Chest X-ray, PA view. Patient: 33 years old, sex M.
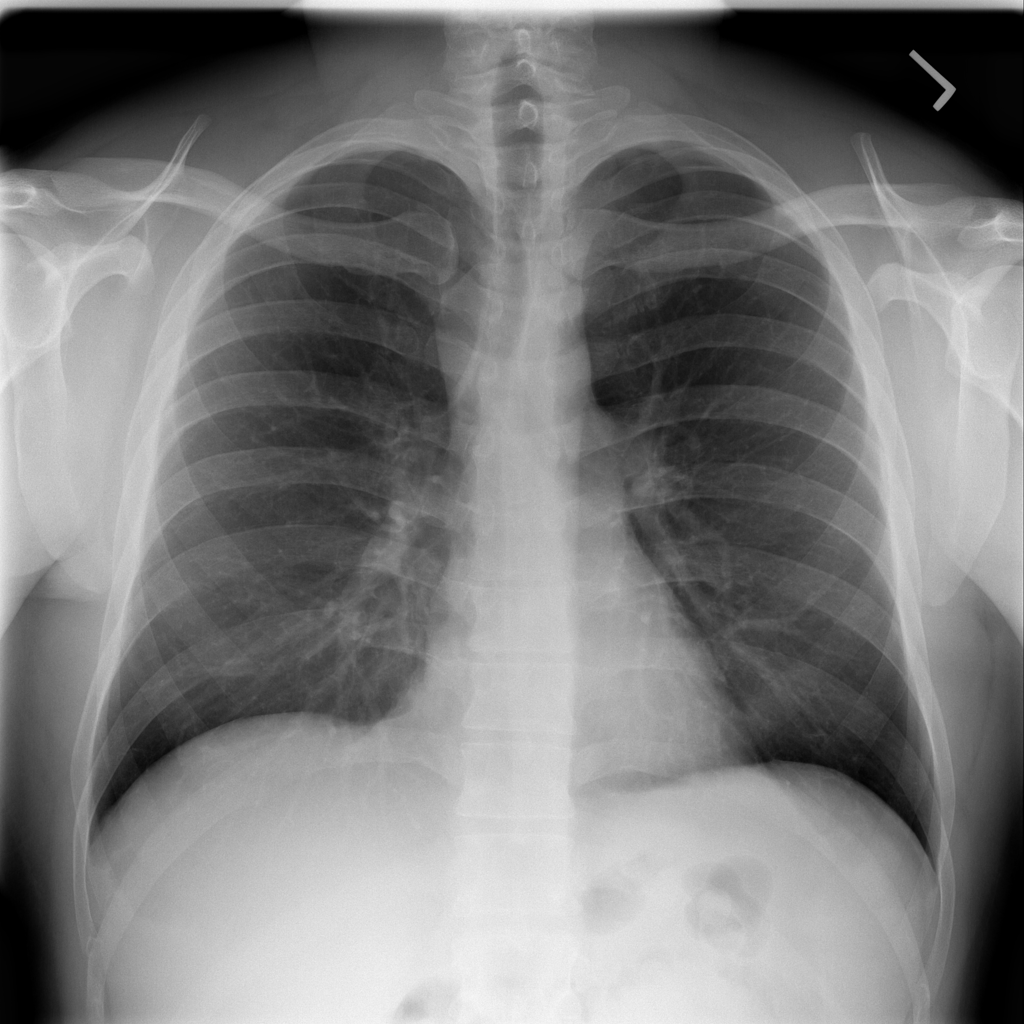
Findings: No Finding